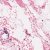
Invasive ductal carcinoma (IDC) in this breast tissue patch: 0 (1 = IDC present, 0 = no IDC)